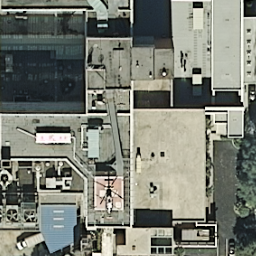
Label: buildings